Field crop: maize
Growth stage: 2
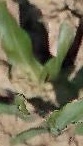
Species: maize